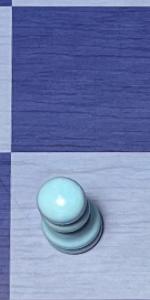
Label: Pawn_White